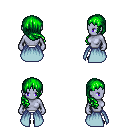
a pixel art fantasy rpg character, female body template, dark elf, purple skin, overskirt, white pants, green right-swept hairstyle, black shoes, four views (front, back, left, right), 2x2 character sprite sheet, small pixel art, hard edges, no anti-aliasing